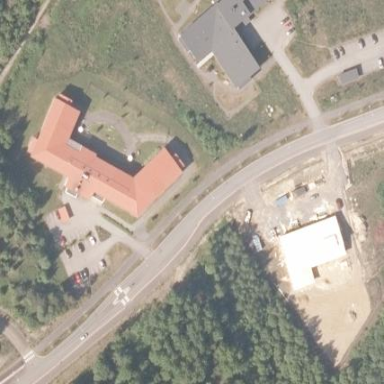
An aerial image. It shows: Public building.